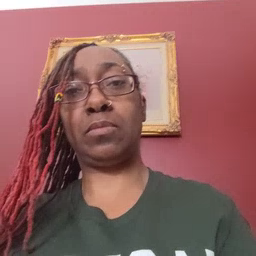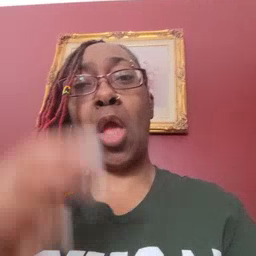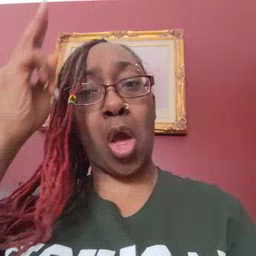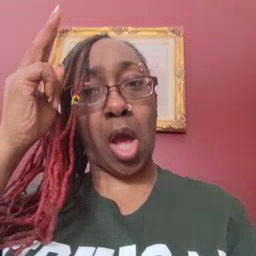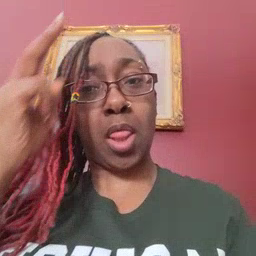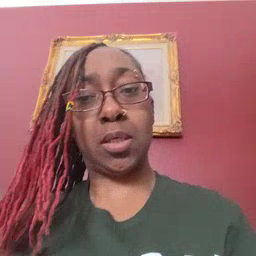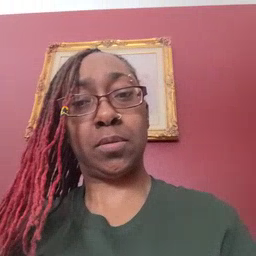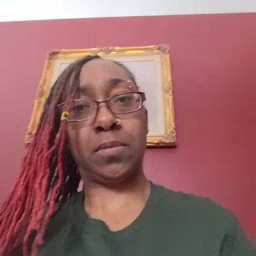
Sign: uncle